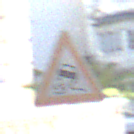
Verkehrszeichen: SchleuderOderRutschgefahr
Umgebung: Outdoor, Urban
Tageszeit: MorningAfternoon
Wetter: PartlyCloudy
Licht: Natural
Jahreszeit: NotSpecified
Kontrast: HighContrast